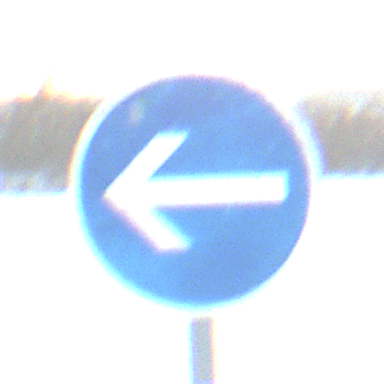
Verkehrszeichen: VorgeschriebeneFahrtrichtungHierLinks
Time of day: SunriseSunset
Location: Outdoor (Nature)
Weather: PartlyCloudy
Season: NotSpecified
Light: Natural